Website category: restaurant
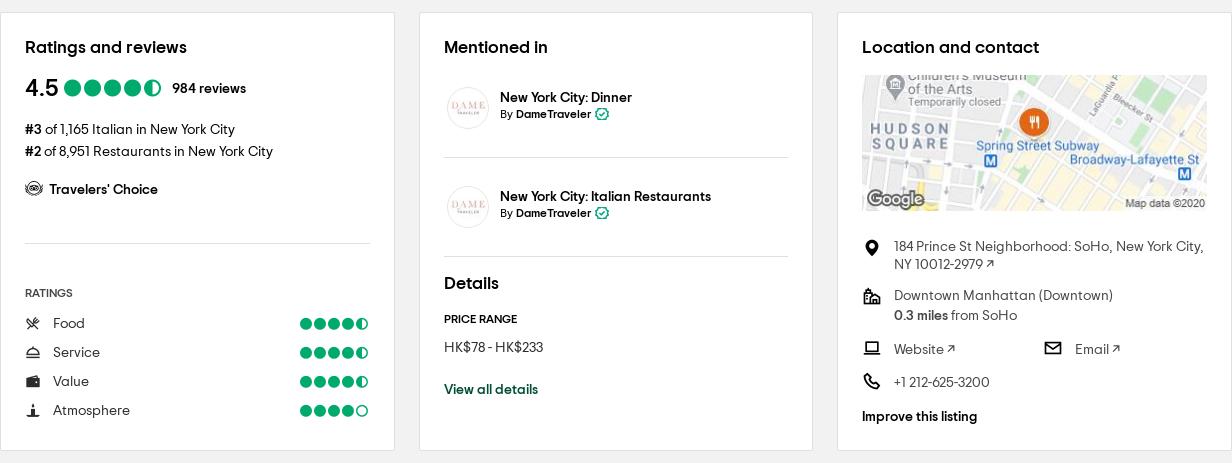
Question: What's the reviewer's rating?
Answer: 4.5

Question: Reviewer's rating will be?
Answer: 4.5

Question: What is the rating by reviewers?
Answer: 4.5

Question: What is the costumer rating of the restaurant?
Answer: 4.5

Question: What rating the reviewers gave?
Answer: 4.5

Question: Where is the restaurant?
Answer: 184 Prince St Neighborhood: SoHo, New York City, NY 10012-2979

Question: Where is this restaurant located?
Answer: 184 Prince St Neighborhood: SoHo, New York City, NY 10012-2979

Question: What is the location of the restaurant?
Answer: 184 Prince St Neighborhood: SoHo, New York City, NY 10012-2979

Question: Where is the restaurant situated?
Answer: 184 Prince St Neighborhood: SoHo, New York City, NY 10012-2979

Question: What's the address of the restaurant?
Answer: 184 Prince St Neighborhood: SoHo, New York City, NY 10012-2979

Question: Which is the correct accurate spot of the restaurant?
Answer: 184 Prince St Neighborhood: SoHo, New York City, NY 10012-2979

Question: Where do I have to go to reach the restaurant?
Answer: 184 Prince St Neighborhood: SoHo, New York City, NY 10012-2979

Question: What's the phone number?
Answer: +1 212-625-3200

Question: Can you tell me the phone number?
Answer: +1 212-625-3200

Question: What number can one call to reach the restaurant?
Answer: +1 212-625-3200

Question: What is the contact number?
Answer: +1 212-625-3200

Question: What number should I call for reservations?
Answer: +1 212-625-3200

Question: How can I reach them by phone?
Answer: +1 212-625-3200